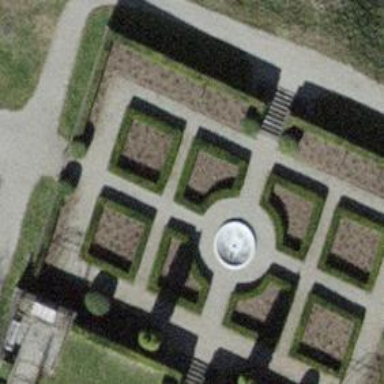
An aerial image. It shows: Fountain.